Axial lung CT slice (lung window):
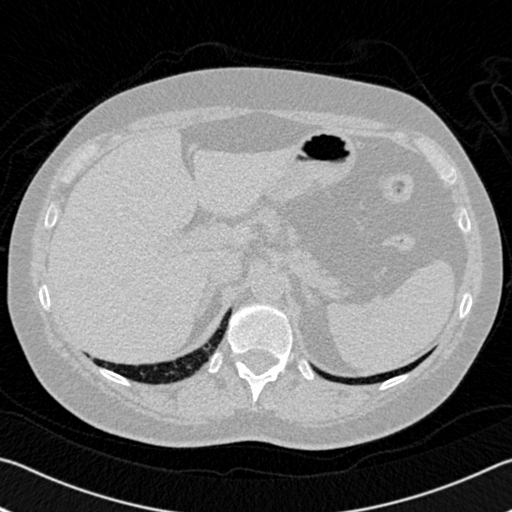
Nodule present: no